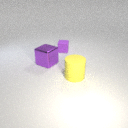
large purple metal cube to the left of small purple rubber cube